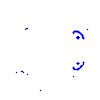
Particle: proton